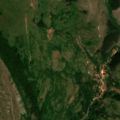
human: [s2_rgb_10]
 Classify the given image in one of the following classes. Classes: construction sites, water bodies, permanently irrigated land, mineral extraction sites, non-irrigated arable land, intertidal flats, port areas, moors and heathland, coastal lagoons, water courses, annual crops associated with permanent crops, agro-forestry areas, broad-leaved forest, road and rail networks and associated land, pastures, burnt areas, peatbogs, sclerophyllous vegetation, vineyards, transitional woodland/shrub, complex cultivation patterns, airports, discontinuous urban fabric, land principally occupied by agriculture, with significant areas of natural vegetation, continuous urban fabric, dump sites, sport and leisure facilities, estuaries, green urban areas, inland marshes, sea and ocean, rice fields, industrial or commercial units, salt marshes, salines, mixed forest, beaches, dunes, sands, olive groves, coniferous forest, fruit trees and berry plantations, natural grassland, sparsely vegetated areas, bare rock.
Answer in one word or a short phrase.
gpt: broad-leaved forest, coniferous forest, natural grassland, transitional woodland/shrub